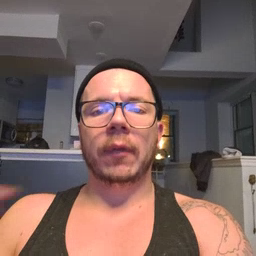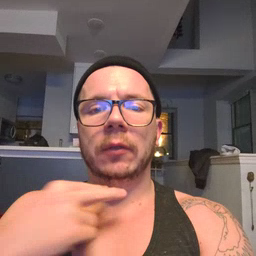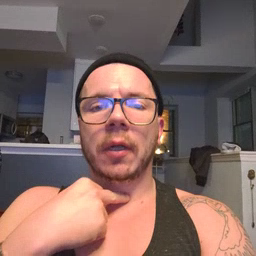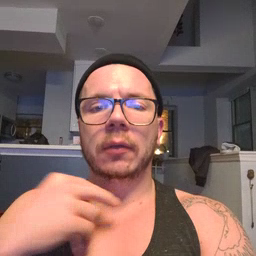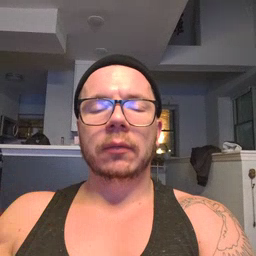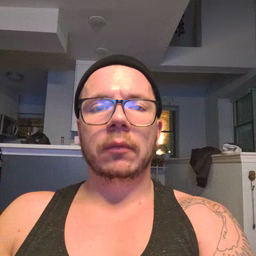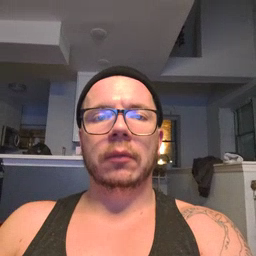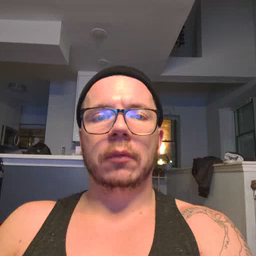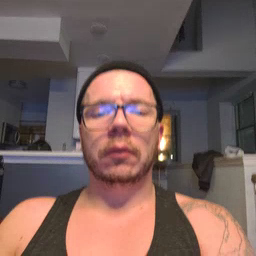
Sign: stuck